Question: I'm new to R and have the following challenge;
I want to create a visualization that basically combines 2 kind of 'heatmaps' in order to visualize at what times there are truly dark skies (for astronomy). For this I want to have a heatmap that visualizes the brightness of the moon based on the moonrise and moonset times and the phase of the moon. On this then we can plot a 'band'like heatmap for the time the sun is up with some transparency.
I'm not sure if this is going to work visualy or if I need to find some other solution, however this seems like a good challenge to get into R some more.
But I could use some pointers as I'm stuck already loading the matrix of size 24(hours) x 31(days) with all the 720 values. When trying to create a basic data.frame from the vectors I get the error that the number of rows are inconsistent.
Furthermore I have some heatmap examples working already, but I'm not sure how to combine 2 of them in the same plot like I described.
As an illustration the current 'heatmap' as it is in excel

And some data:
'''
moon <- structure(list(X1.9.12 = structure(c(2L, 2L, 2L, 2L, 2L, 2L,
2L, 2L, 1L, 1L, 1L, 1L, 1L, 1L, 1L, 1L, 1L, 1L, 1L, 1L, 1L, 2L,
2L, 2L), .Label = c("0%", "100%"), class = "factor"), X2.9.12 = structure(c(2L,
2L, 2L, 2L, 2L, 2L, 2L, 2L, 2L, 2L, 1L, 1L, 1L, 1L, 1L, 1L, 1L,
1L, 1L, 1L, 1L, 2L, 2L, 2L), .Label = c("0%", "98%"), class = "factor"),
X3.9.12 = structure(c(2L, 2L, 2L, 2L, 2L, 2L, 2L, 2L, 2L,
2L, 2L, 1L, 1L, 1L, 1L, 1L, 1L, 1L, 1L, 1L, 1L, 2L, 2L, 2L
), .Label = c("0%", "94%"), class = "factor"), X4.9.12 = structure(c(2L,
2L, 2L, 2L, 2L, 2L, 2L, 2L, 2L, 2L, 2L, 2L, 1L, 1L, 1L, 1L,
1L, 1L, 1L, 1L, 1L, 1L, 2L, 2L), .Label = c("0%", "89%"), class = "factor"),
X5.9.12 = structure(c(2L, 2L, 2L, 2L, 2L, 2L, 2L, 2L, 2L,
2L, 2L, 2L, 2L, 1L, 1L, 1L, 1L, 1L, 1L, 1L, 1L, 1L, 2L, 2L
), .Label = c("0%", "82%"), class = "factor"), X6.9.12 = structure(c(2L,
2L, 2L, 2L, 2L, 2L, 2L, 2L, 2L, 2L, 2L, 2L, 2L, 2L, 1L, 1L,
1L, 1L, 1L, 1L, 1L, 1L, 1L, 2L), .Label = c("0%", "74%"), class = "factor"),
X7.9.12 = structure(c(2L, 2L, 2L, 2L, 2L, 2L, 2L, 2L, 2L,
2L, 2L, 2L, 2L, 2L, 2L, 1L, 1L, 1L, 1L, 1L, 1L, 1L, 1L, 1L
), .Label = c("0%", "65%"), class = "factor"), X8.9.12 = structure(c(2L,
2L, 2L, 2L, 2L, 2L, 2L, 2L, 2L, 2L, 2L, 2L, 2L, 2L, 2L, 2L,
1L, 1L, 1L, 1L, 1L, 1L, 1L, 1L), .Label = c("0%", "56%"), class = "factor"),
X9.9.12 = structure(c(1L, 1L, 1L, 1L, 1L, 1L, 1L, 1L, 1L,
1L, 1L, 1L, 1L, 1L, 1L, 1L, 1L, 2L, 2L, 2L, 2L, 2L, 2L, 2L
), .Label = c("0%", "47%"), class = "factor"), X10.9.12 = structure(c(2L,
1L, 1L, 1L, 1L, 1L, 1L, 1L, 1L, 1L, 1L, 1L, 1L, 1L, 1L, 1L,
1L, 2L, 2L, 2L, 2L, 2L, 2L, 2L), .Label = c("0%", "37%"), class = "factor"),
X11.9.12 = structure(c(2L, 2L, 1L, 1L, 1L, 1L, 1L, 1L, 1L,
1L, 1L, 1L, 1L, 1L, 1L, 1L, 1L, 1L, 2L, 2L, 2L, 2L, 2L, 2L
), .Label = c("0%", "28%"), class = "factor"), X12.9.12 = structure(c(2L,
2L, 2L, 1L, 1L, 1L, 1L, 1L, 1L, 1L, 1L, 1L, 1L, 1L, 1L, 1L,
1L, 1L, 2L, 2L, 2L, 2L, 2L, 2L), .Label = c("0%", "20%"), class = "factor"),
X13.9.12 = structure(c(2L, 2L, 2L, 2L, 1L, 1L, 1L, 1L, 1L,
1L, 1L, 1L, 1L, 1L, 1L, 1L, 1L, 1L, 1L, 2L, 2L, 2L, 2L, 2L
), .Label = c("0%", "12%"), class = "factor"), X14.9.12 = structure(c(2L,
2L, 2L, 2L, 2L, 2L, 1L, 1L, 1L, 1L, 1L, 1L, 1L, 1L, 1L, 1L,
1L, 1L, 1L, 2L, 2L, 2L, 2L, 2L), .Label = c("0%", "6%"), class = "factor"),
X15.9.12 = structure(c(2L, 2L, 2L, 2L, 2L, 2L, 2L, 1L, 1L,
1L, 1L, 1L, 1L, 1L, 1L, 1L, 1L, 1L, 1L, 1L, 2L, 2L, 2L, 2L
), .Label = c("0%", "2%"), class = "factor"), X16.9.12 = structure(c(1L,
1L, 1L, 1L, 1L, 1L, 1L, 1L, 1L, 1L, 1L, 1L, 1L, 1L, 1L, 1L,
1L, 1L, 1L, 1L, 1L, 1L, 1L, 1L), .Label = "0%", class = "factor"),
X17.9.12 = structure(c(2L, 2L, 2L, 2L, 2L, 2L, 2L, 2L, 2L,
2L, 1L, 1L, 1L, 1L, 1L, 1L, 1L, 1L, 1L, 1L, 2L, 2L, 2L, 2L
), .Label = c("0%", "1%"), class = "factor")), .Names = c("X1.9.12",
"X2.9.12", "X3.9.12", "X4.9.12", "X5.9.12", "X6.9.12", "X7.9.12",
"X8.9.12", "X9.9.12", "X10.9.12", "X11.9.12", "X12.9.12", "X13.9.12",
"X14.9.12", "X15.9.12", "X16.9.12", "X17.9.12"), class = "data.frame", row.names = c("0:00:00",
"1:00:00", "2:00:00", "3:00:00", "4:00:00", "5:00:00", "6:00:00",
"7:00:00", "8:00:00", "9:00:00", "10:00:00", "11:00:00", "12:00:00",
"13:00:00", "14:00:00", "15:00:00", "16:00:00", "17:00:00", "18:00:00",
"19:00:00", "20:00:00", "21:00:00", "22:00:00", "23:00:00"))
'''
'''
September
Day Sunrise Sunset
1 6:52 20:26
2 6:54 20:24
3 6:56 20:22
4 6:57 20:20
5 6:59 20:17
6 7:00 20:15
7 7:02 20:13
8 7:04 20:10
9 7:05 20:08
10 7:07 20:06
11 7:08 20:05
12 7:09 20:02
13 7:11 20:00
14 7:13 19:58
15 7:14 19:55
16 7:16 19:53
17 7:17 19:51
18 7:19 19:48
19 7:21 19:46
20 7:22 19:44
21 7:25 19:40
22 7:26 19:38
23 7:28 19:35
24 7:30 19:33
25 7:31 19:31
26 7:33 19:28
27 7:35 19:26
28 7:36 19:24
29 7:38 19:21
30 7:40 19:19
'''
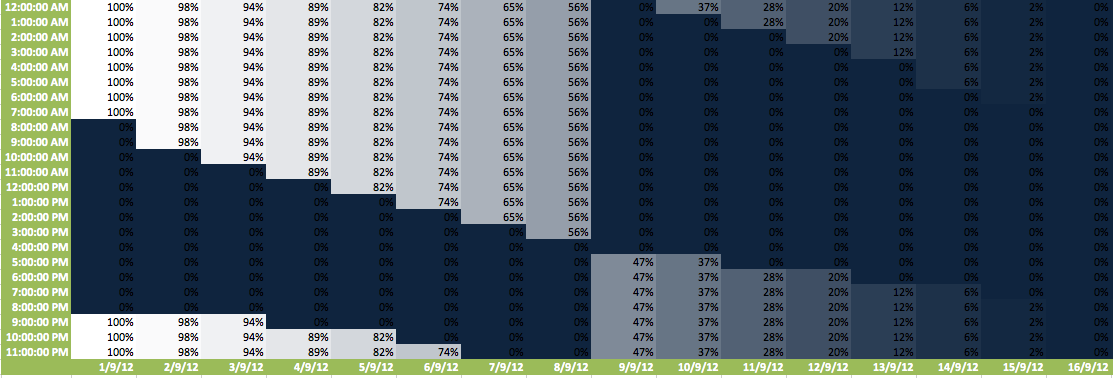
Answer: So from what I understood, there are basically two questions:
## Data organization
The easiest would be, if you'd have all data in one 'data.frame' in long format. I.e. for each combination of time and date you have one row, with additional columns for the moon and sun intensity.
So we start with 'melt'ing and the 'moon' data:
'''
library(reshape2)
moon$time <- row.names(moon)
moon <- melt(moon, id.vars="time", variable.name="date", value.name="moon" )
moon$date <- sub("X(.*)", "\1", moon$date)
moon$moon <- 1 - as.numeric(sub("%", "", moon$moon)) /100
'''
Now we bring the 'sun' data to an comparable form, by at least give them the same identifier for the date:
'''
sun$Day <- paste( sun$Day, "9.12", sep ="." )
'''
Next step is to 'merge' the data by the 'date' resp. 'Day' and to set a comparable column for the sun intensity as is given already for the moon intensity. This can be done by casting the times to a time format and compare 'Sunrise' and 'Sunset' with the actual time:
'''
mdf <- merge( moon, sun, by.x = "date", by.y = "Day" )
mdf$time.tmp <- strptime(mdf$time, format="%H:%M")
mdf$Sunrise <- round(strptime(mdf$Sunrise, format="%H:%M"), units = "hours")
mdf$Sunset <- round(strptime(mdf$Sunset, format="%H:%M"), units = "hours")
mdf$sun <- ifelse( mdf$Sunrise <= mdf$time.tmp & mdf$Sunset >= mdf$time.tmp, 1, 0 )
mdf <- mdf[c("date", "time", "moon", "sun")]
mdf[ 5:10, ]
date time moon sun
1.9.12 4:00:00 0 0
1.9.12 5:00:00 0 0
1.9.12 6:00:00 0 0
1.9.12 7:00:00 0 1
1.9.12 8:00:00 1 1
1.9.12 9:00:00 1 1
'''
## Plotting
Adding multiple layers with different transparencies begs literally for 'ggplot2'. In order to use this in a proper way, there is one more data manipulation necessary, which ensures the proper order on the axes: 'date' and 'time' have to be converted to 'factor's with factor levels ordered not lexically, but by time:
'''
mdf <- within( mdf, {
date <- factor( date, levels=unique(date)[ order(as.Date( unique(date), "%d.%m.%y" ) ) ] )
time <- factor( time, levels=unique(time)[ order(strptime( time, format="%H:%M:%S"), decreasing=TRUE ) ] )
} )
'''
This can be plot now:
'''
library( ggplot2 )
ggplot( data = mdf, aes(x = date, y = time ) ) +
geom_tile( aes( alpha = sun ), fill = "goldenrod1" ) +
geom_tile( aes( alpha = moon ), fill = "dodgerblue3" ) +
scale_alpha_continuous( "moon", range=c(0,0.5) ) +
theme_bw() +
theme(axis.text.x = element_text(angle = 45, hjust = 1))
'''
Which gives you the following result